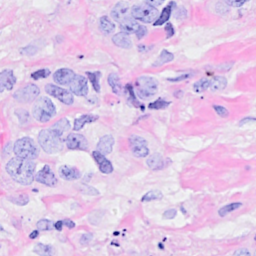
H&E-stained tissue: Breast